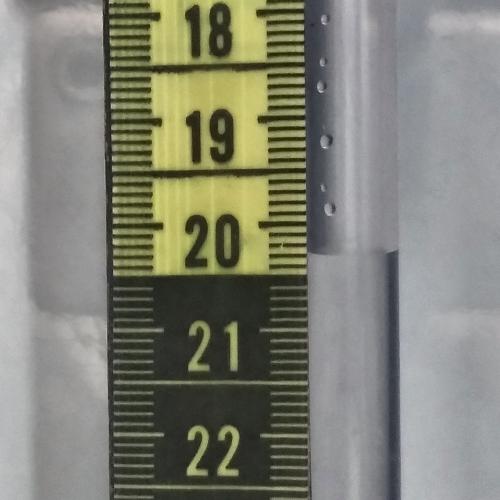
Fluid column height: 20.3 cm